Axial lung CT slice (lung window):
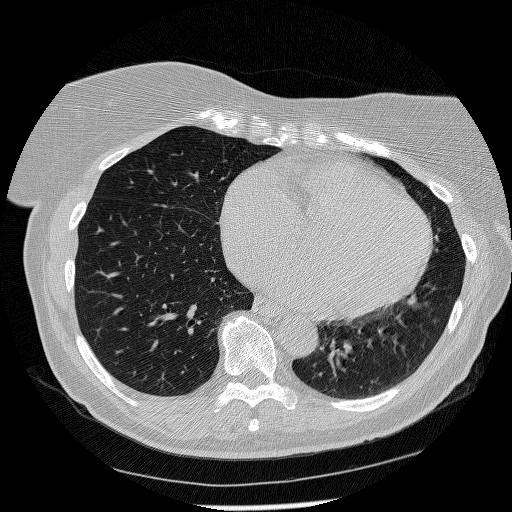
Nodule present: no